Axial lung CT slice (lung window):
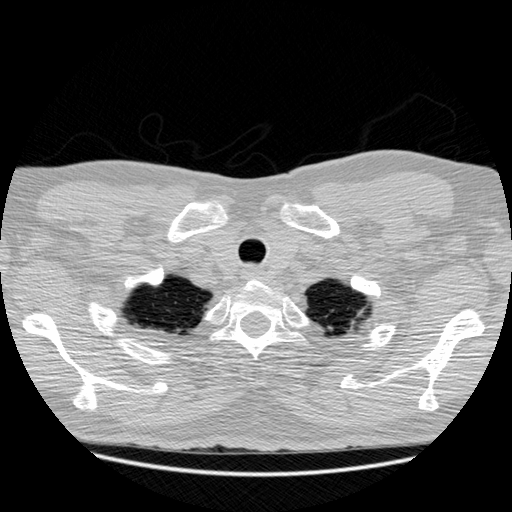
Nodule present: no